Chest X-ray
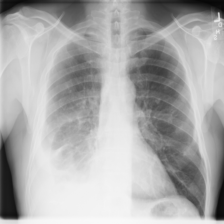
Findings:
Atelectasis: negative
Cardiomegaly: negative
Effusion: positive
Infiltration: positive
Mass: negative
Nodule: negative
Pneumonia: negative
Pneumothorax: negative
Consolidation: negative
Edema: negative
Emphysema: negative
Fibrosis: negative
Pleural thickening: negative
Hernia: negative